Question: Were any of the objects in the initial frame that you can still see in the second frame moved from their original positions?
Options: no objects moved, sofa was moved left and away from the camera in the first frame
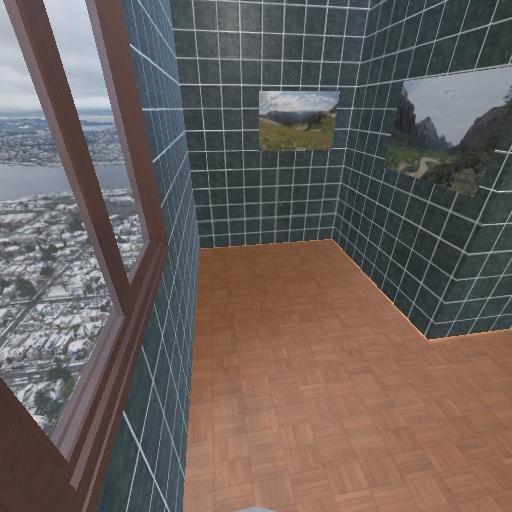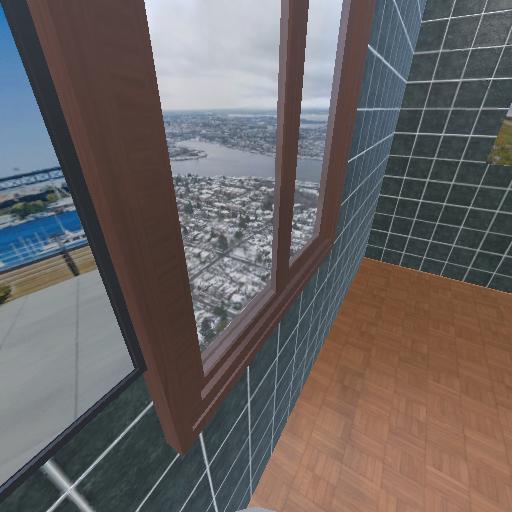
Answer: no objects moved